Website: macys
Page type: billing-address
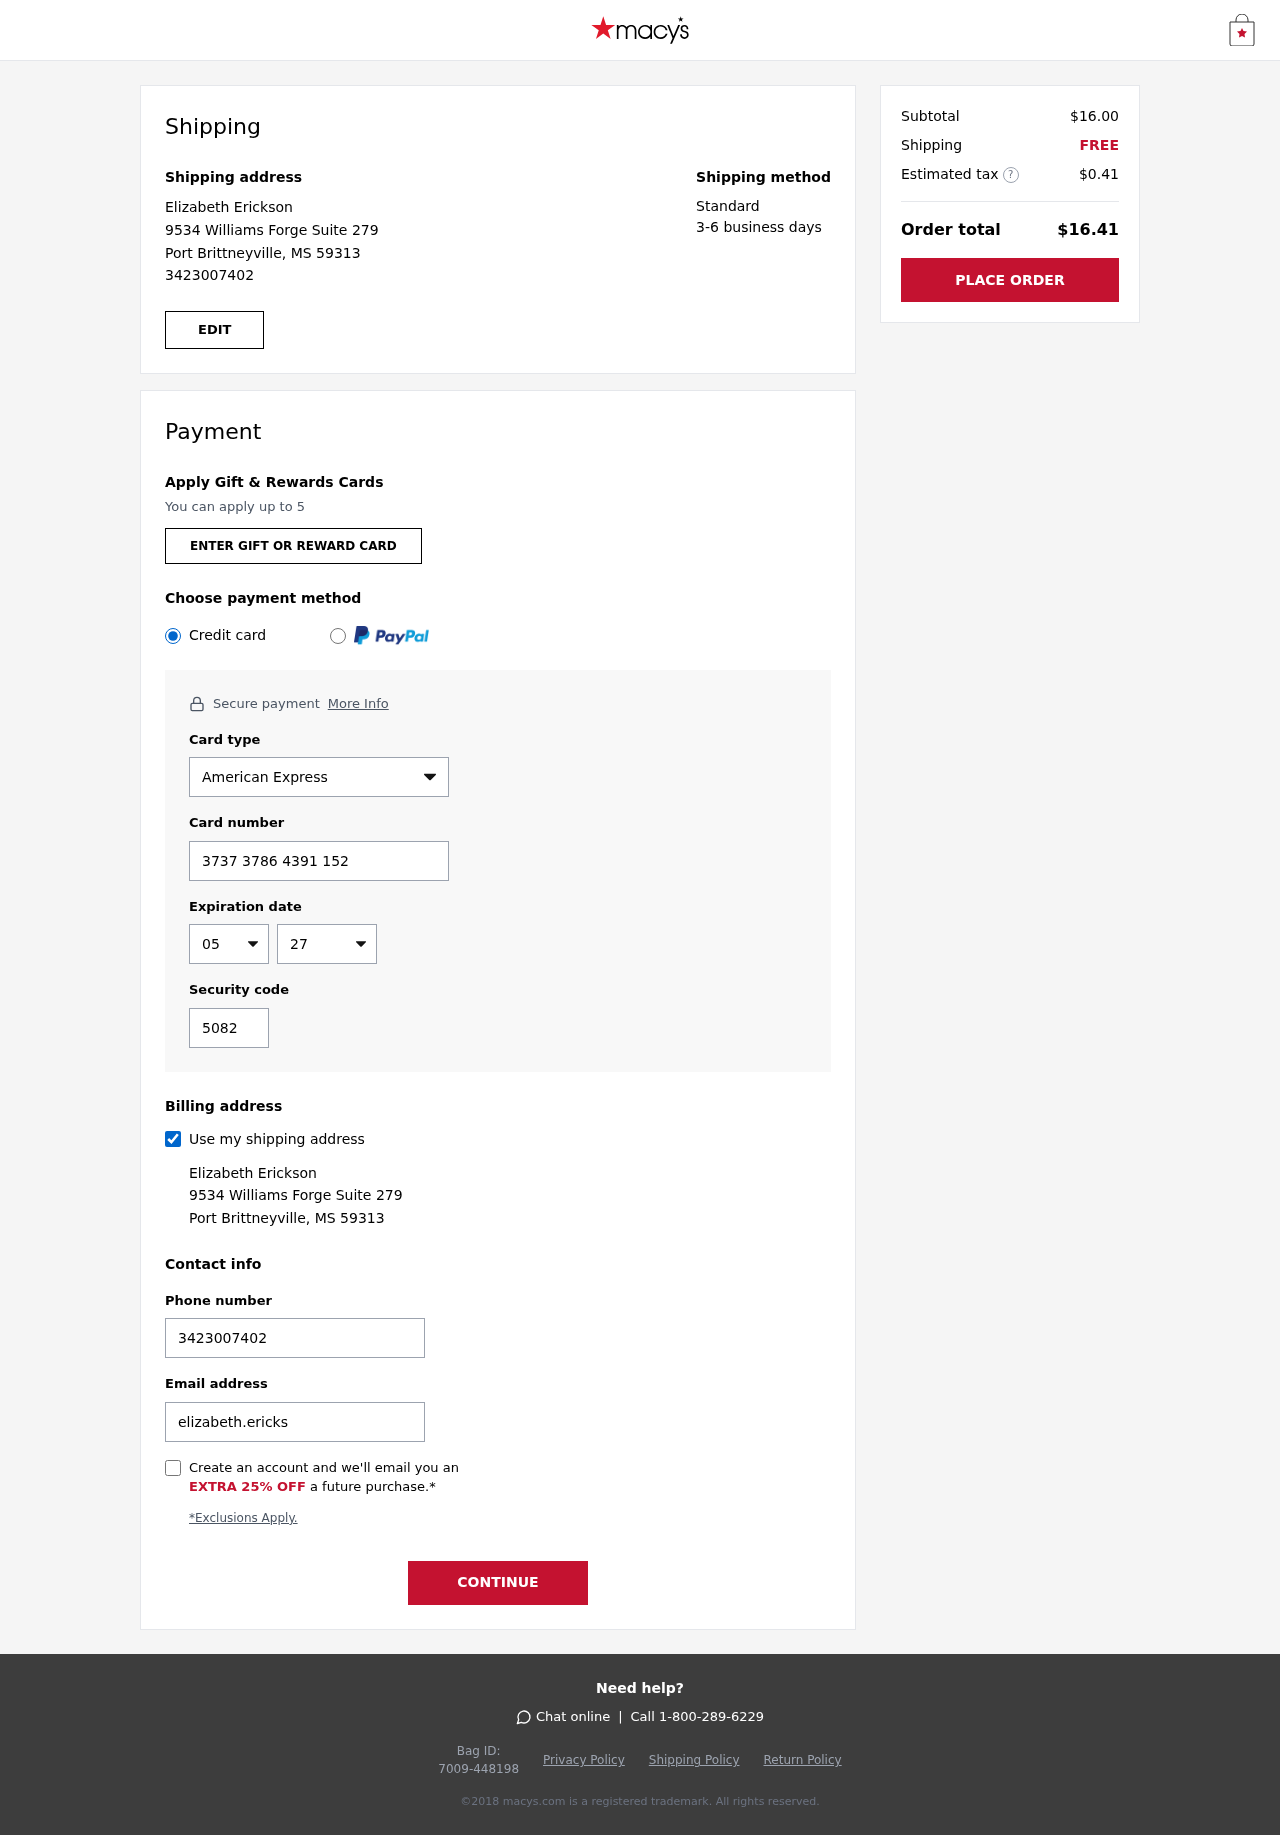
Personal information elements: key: PII_CARD_CVV
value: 5082
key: PII_CARD_EXPIRY_MONTH
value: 05
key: PII_CARD_EXPIRY_YEAR
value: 27
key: PII_CARD_NUMBER
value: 3737 3786 4391 152
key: PII_CARD_TYPE
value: American Express
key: PII_EMAIL
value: elizabeth.erickson@yahoo.com
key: PII_FULLNAME
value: Elizabeth Erickson
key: PII_PHONE
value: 3423007402
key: PII_STREET
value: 9534 Williams Forge Suite 279
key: PII_CITY_STATE_ZIP
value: Port Brittneyville, MS 59313
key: PII_FIRSTNAME
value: Elizabeth
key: PII_LASTNAME
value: Erickson
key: PII_FULLNAME2
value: Elizabeth Erickson
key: PII_FULLNAME3
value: Elizabeth Erickson
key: PII_FIRSTNAME2
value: Elizabeth
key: PII_FIRSTNAME3
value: Elizabeth
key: PII_LASTNAME2
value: Erickson
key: PII_LASTNAME3
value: Erickson
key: PII_FIRSTNAME_DERIVED
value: Elizabeth
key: PII_LASTNAME_DERIVED
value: Erickson
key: PII_FULLNAME_DERIVED
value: Elizabeth Erickson
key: PII_NAME_FULL_DERIVED
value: Elizabeth Erickson
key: PII_PHONE2
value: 3423007402
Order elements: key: ORDER_SUBTOTAL
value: $16.00
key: ORDER_SHIPPING_COST
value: FREE
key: ORDER_TAX
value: $0.41
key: ORDER_TOTAL
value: $16.41